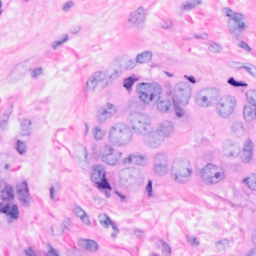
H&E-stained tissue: Breast